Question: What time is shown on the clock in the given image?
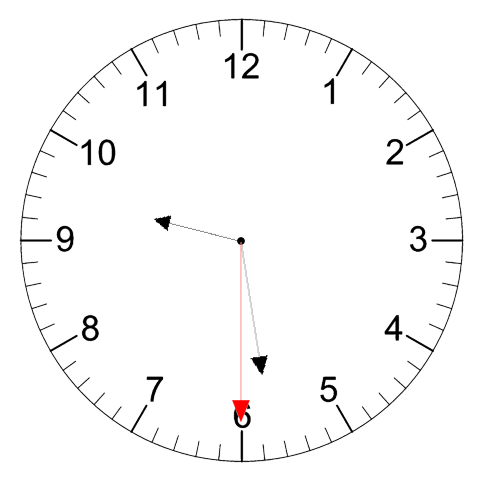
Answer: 09:28:30